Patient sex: M
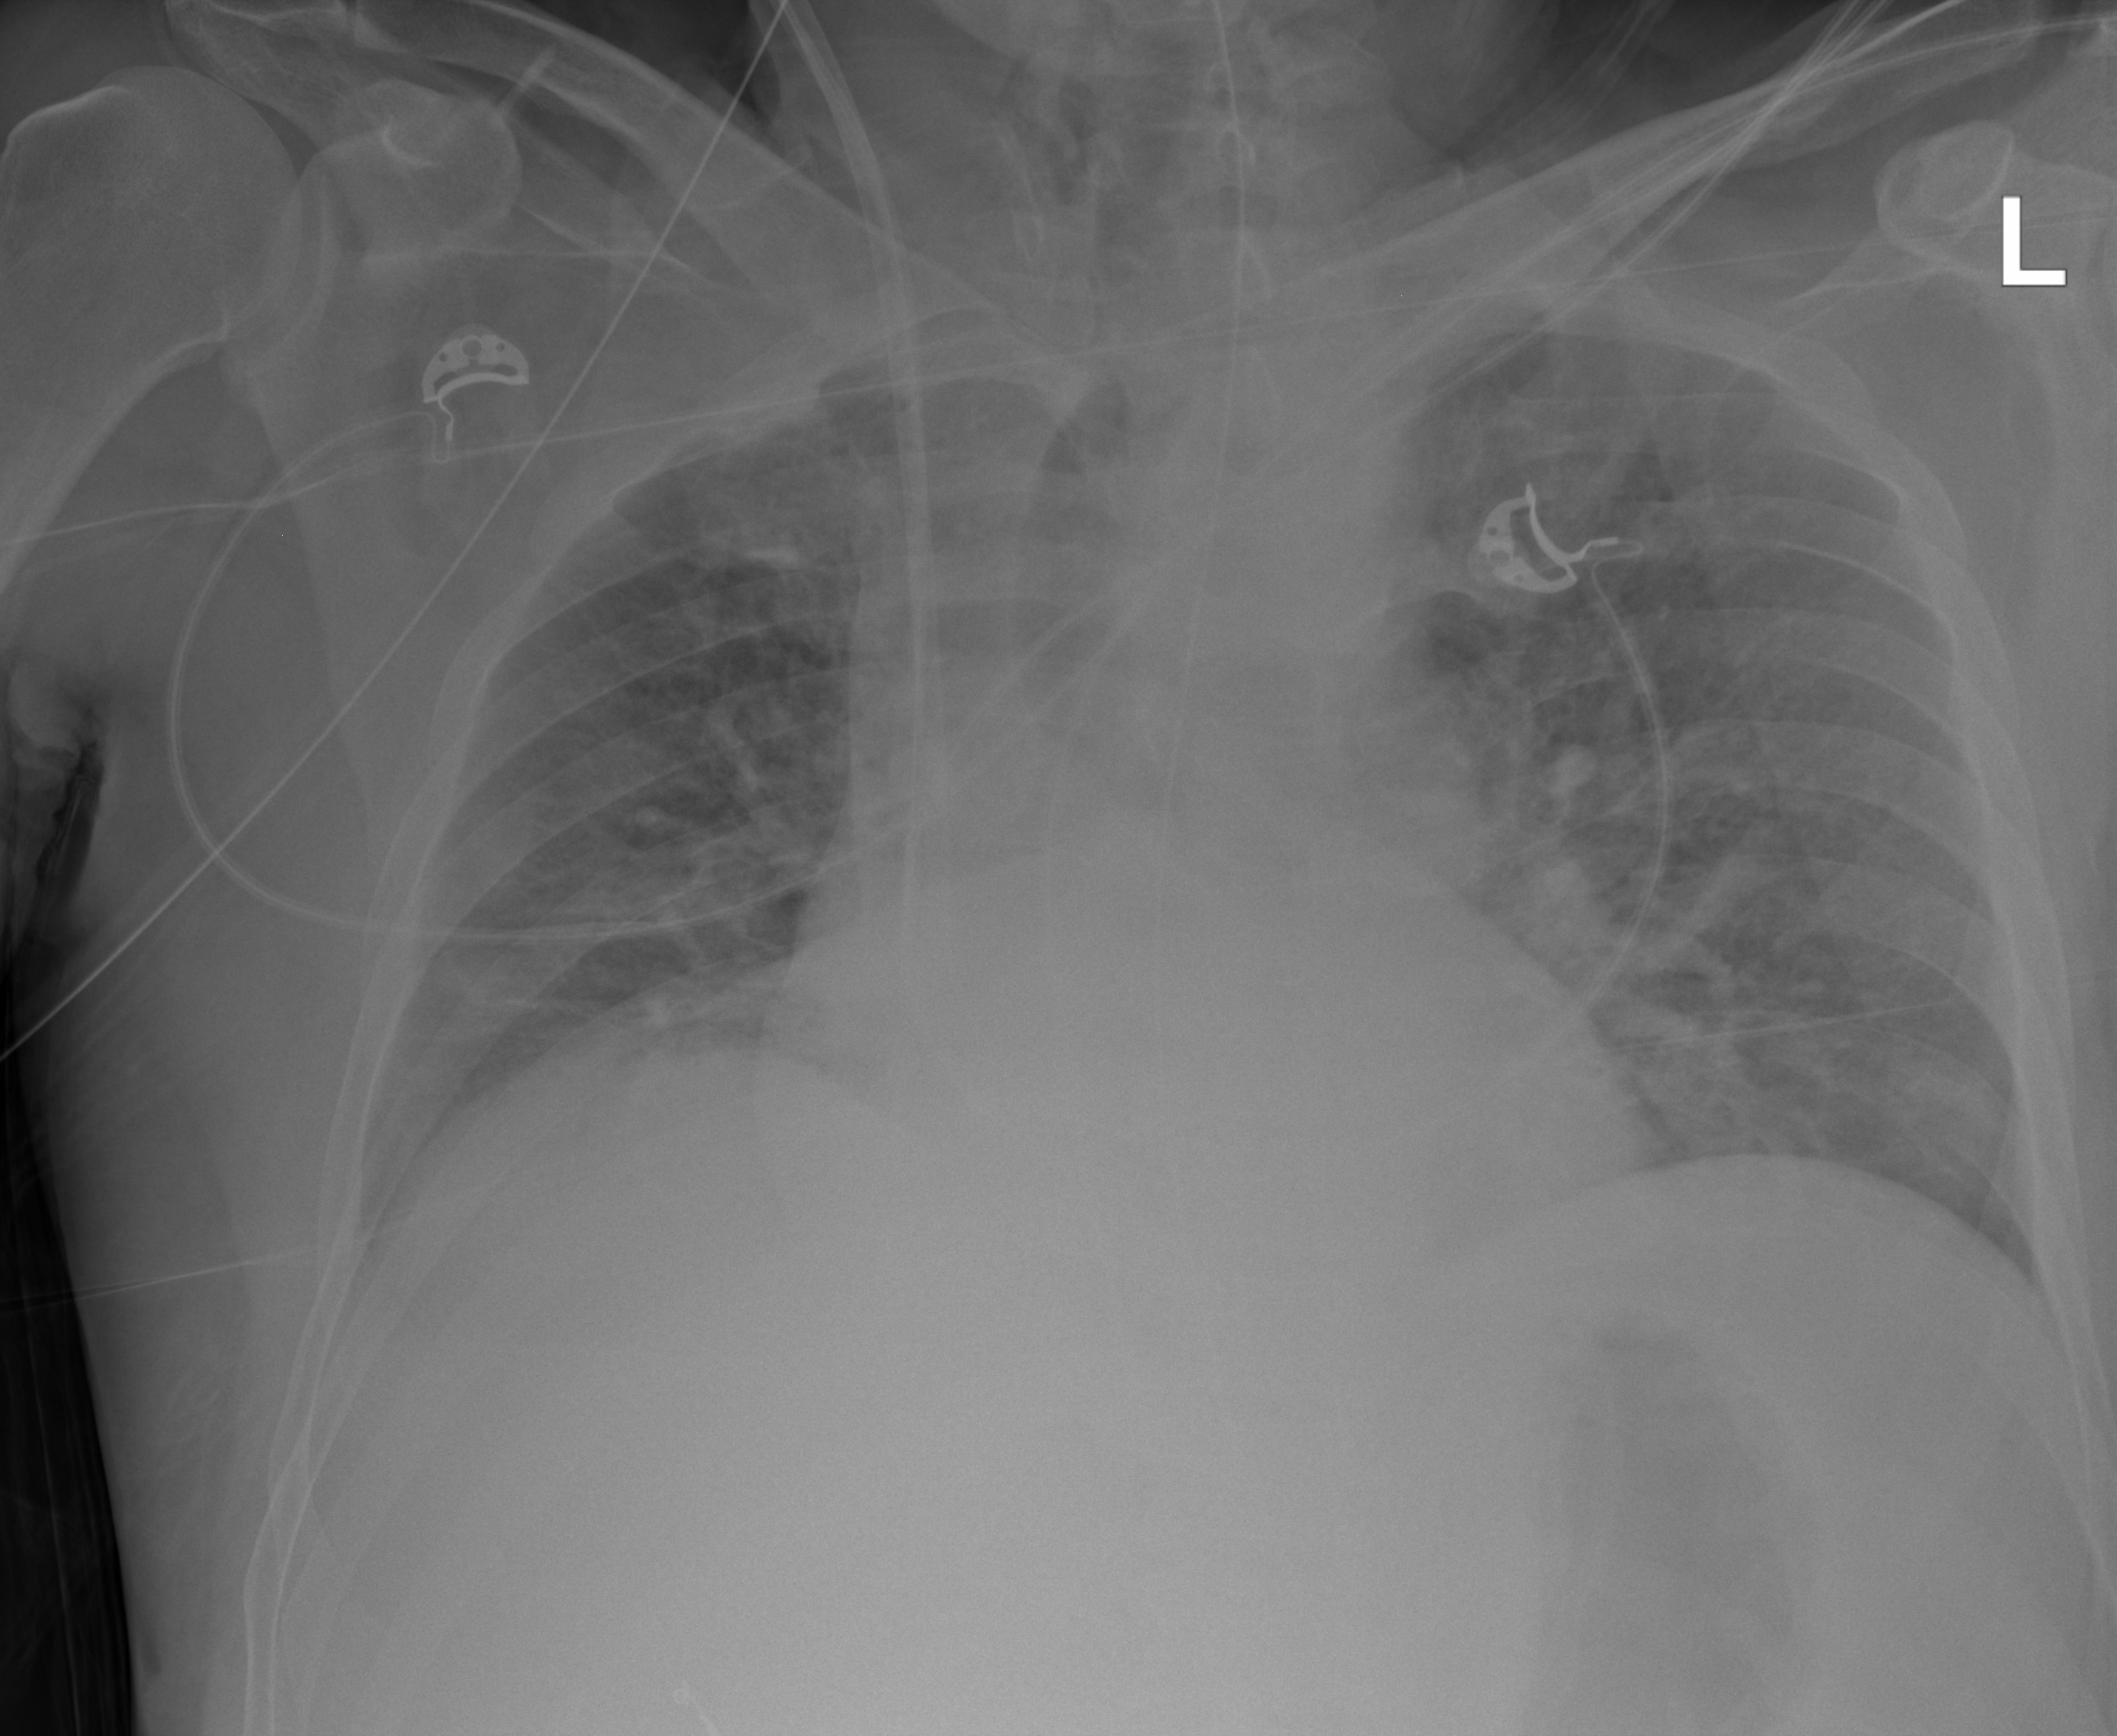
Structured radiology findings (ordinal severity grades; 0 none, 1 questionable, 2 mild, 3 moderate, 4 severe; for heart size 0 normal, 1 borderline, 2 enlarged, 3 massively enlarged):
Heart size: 0
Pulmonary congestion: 3
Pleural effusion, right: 0
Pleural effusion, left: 0
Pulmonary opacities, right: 1
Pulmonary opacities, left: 1
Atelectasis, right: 3
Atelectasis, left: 0